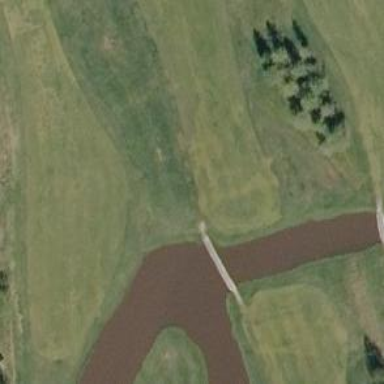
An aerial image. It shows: Path for both road and golf.